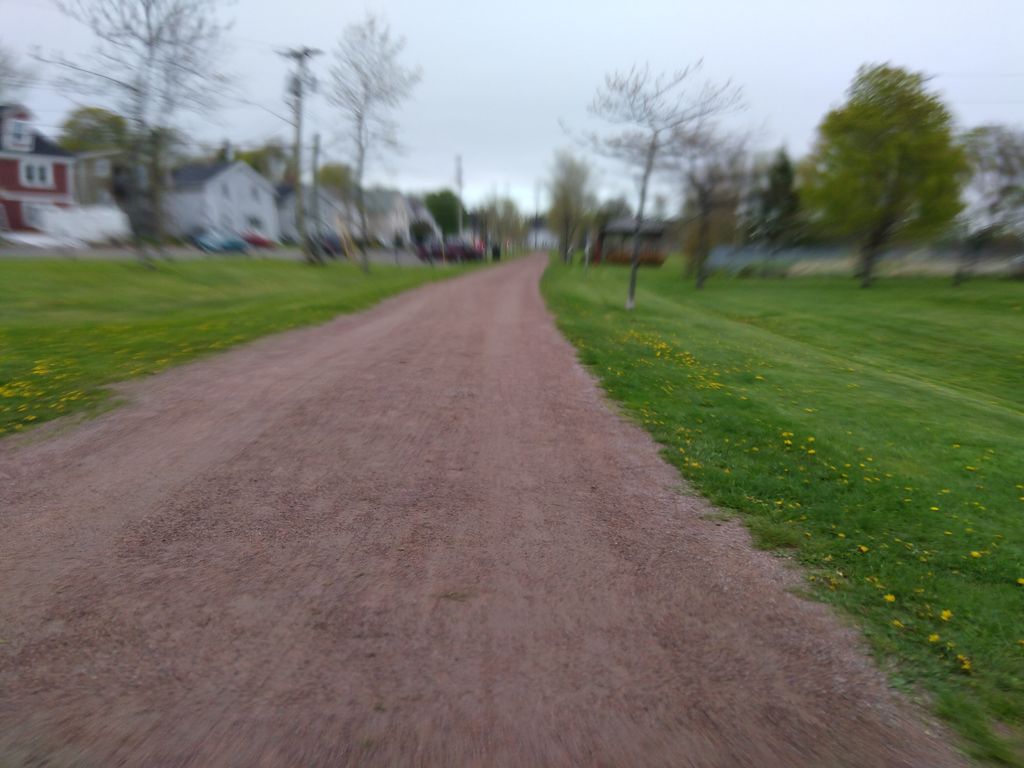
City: charlottetown